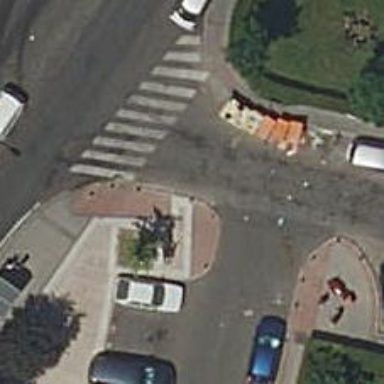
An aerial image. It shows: Bollard barrier.